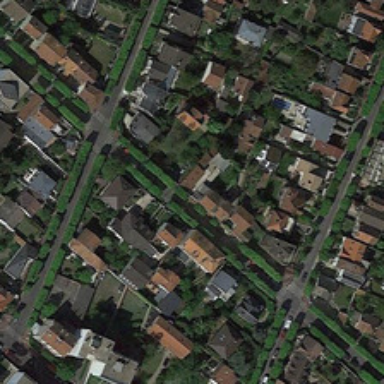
There is a residential area of high rate green .